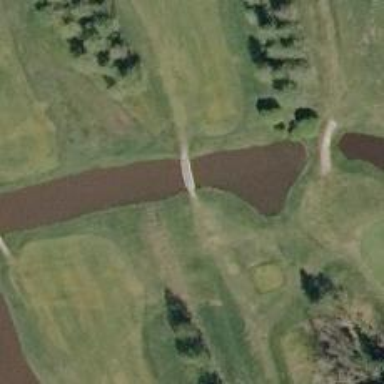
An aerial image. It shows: Path bridge over golf path.